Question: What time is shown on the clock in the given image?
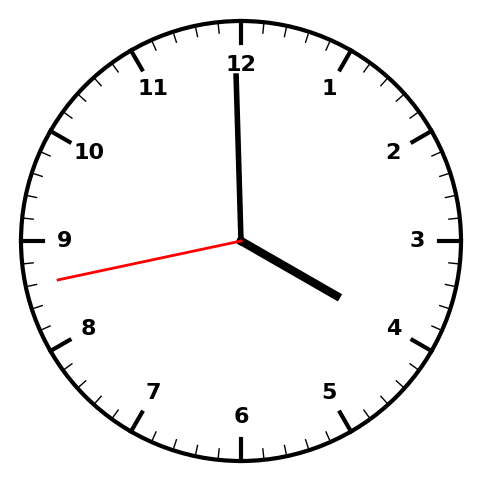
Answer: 03:59:43